Interaction volume radius: 5 \u00c5
Interaction volume height: 15 \u00c5
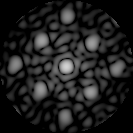
Disorder parameter: 0.2582